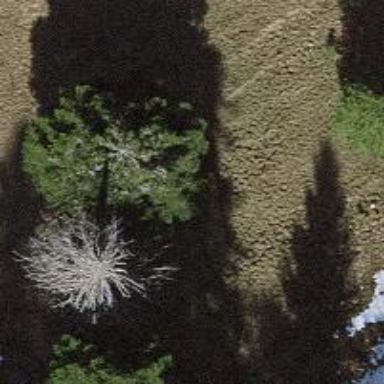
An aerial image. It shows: Beautiful tree in nature.